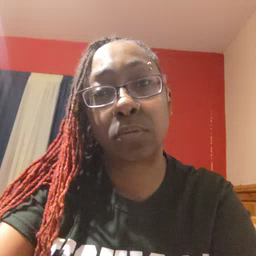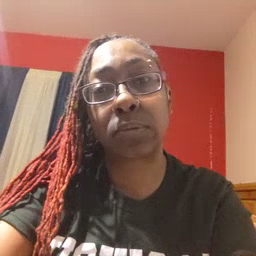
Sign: elephant